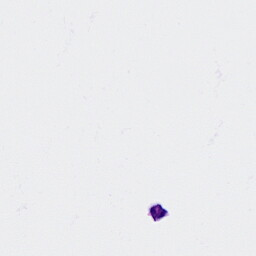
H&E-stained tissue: Ovarian